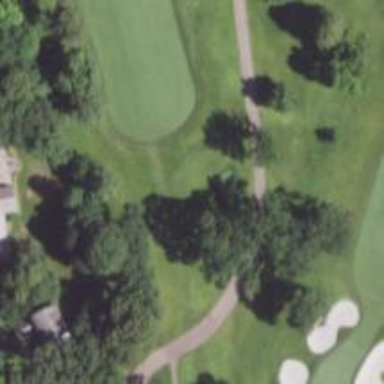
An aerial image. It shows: Golf tee.